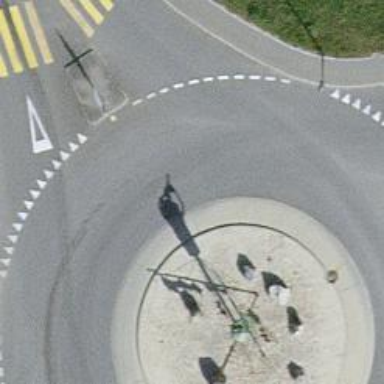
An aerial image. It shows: Tertiary road that leads to roundabout.